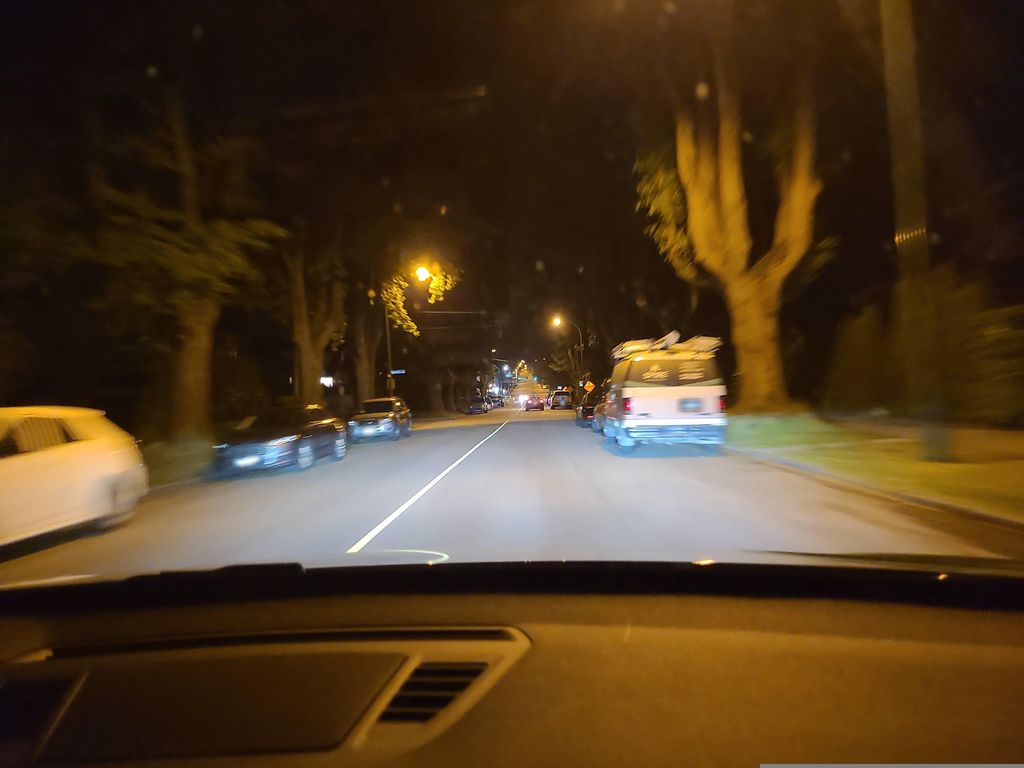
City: vancouver